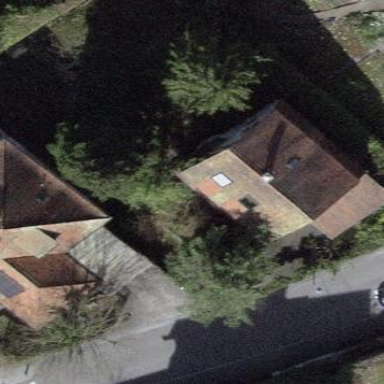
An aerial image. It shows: House with gambrel roof.